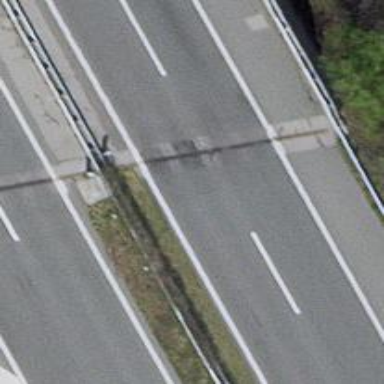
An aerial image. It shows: View of motorway.